Question: What is the reading of this measurement?
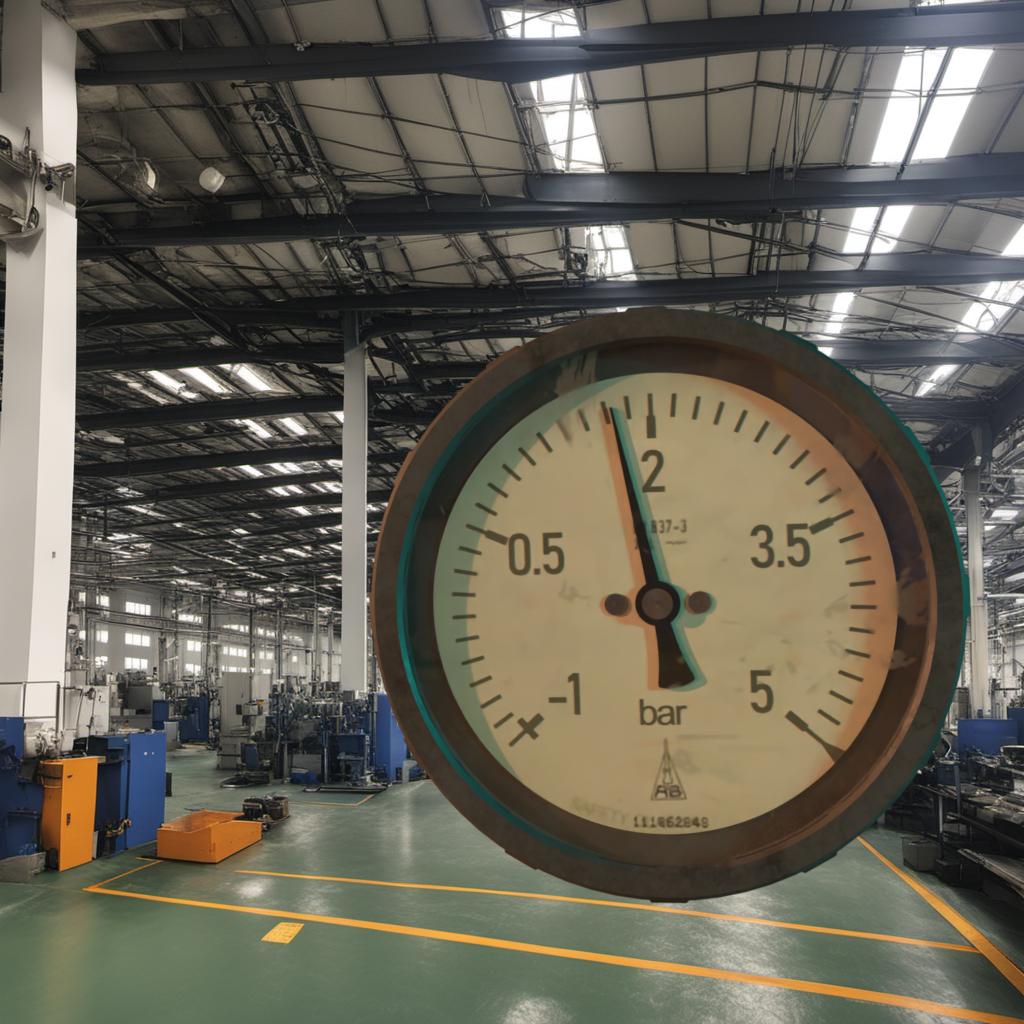
Answer: The result is 1.74
Question: What is the range of the measurement shown in the image?
Answer: The range is from -1 to 5
Question: What is the minimum and maximum value range of this measurement?
Answer: The minimum value is -1 and the maximum value is 5